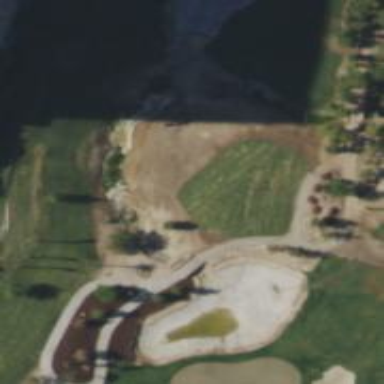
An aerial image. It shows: Path for golf carts.